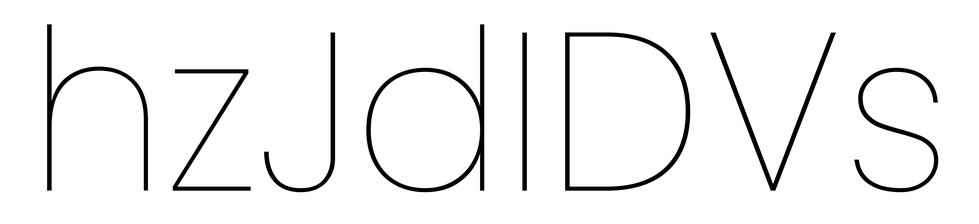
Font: Poppins-Thin